Question: Ok, so I'm not exactly an Access Wizard. I do have a lot of CS experience, but databases are only vaguely familiar to me.
I am creating a database for the cows on my farm, but I'm having an issue setting up a couple tables.
Here are my constraints:
- - -
What I have so far, is this:
'''
(About 12 other tables are hidden)
'''

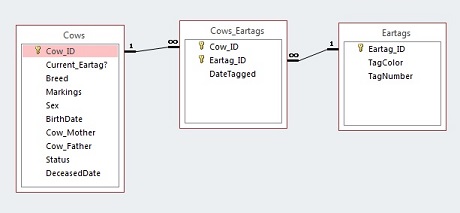
Answer: As I'm typing this, and laying it all out, it occurs that I don't need the join table I am not referencing the Eartags by Color/Number but rather by a Surrogate Key. Because of this, there is not technically a many-to-many relationship that would occur if I were to use a composite key of Color/Number. (The same tag color, and number, is frequently reused as we re-divide the herds for various reasons)
So, I've now arrived at this solution:
##
So, as we can now see One Cow can now reference Many Eartags.
Additionally, multiple cows could technical have the same eartag color/number.
^Side note, I will come up with a way to split cows into herds, and enforce that only one cow can have a given tag color/number at the same time.